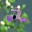
Label: 2